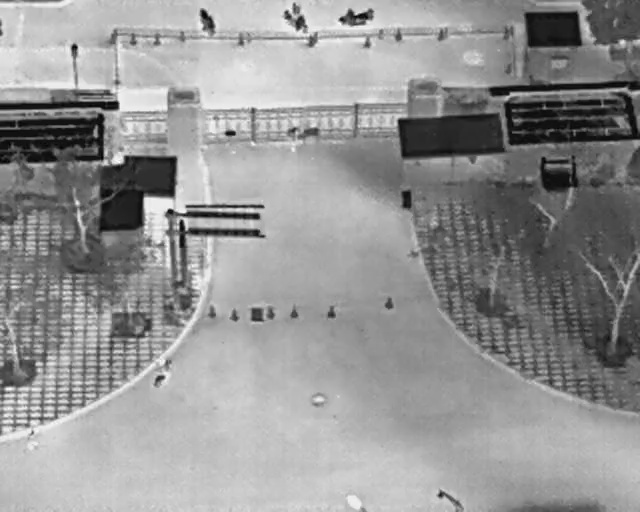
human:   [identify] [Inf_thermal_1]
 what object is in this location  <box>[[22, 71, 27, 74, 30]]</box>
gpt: <ref>1 medium bicycle at the bottom left</ref>

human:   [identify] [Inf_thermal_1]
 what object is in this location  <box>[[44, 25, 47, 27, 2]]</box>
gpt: <ref>1 medium person at the top</ref>